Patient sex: M
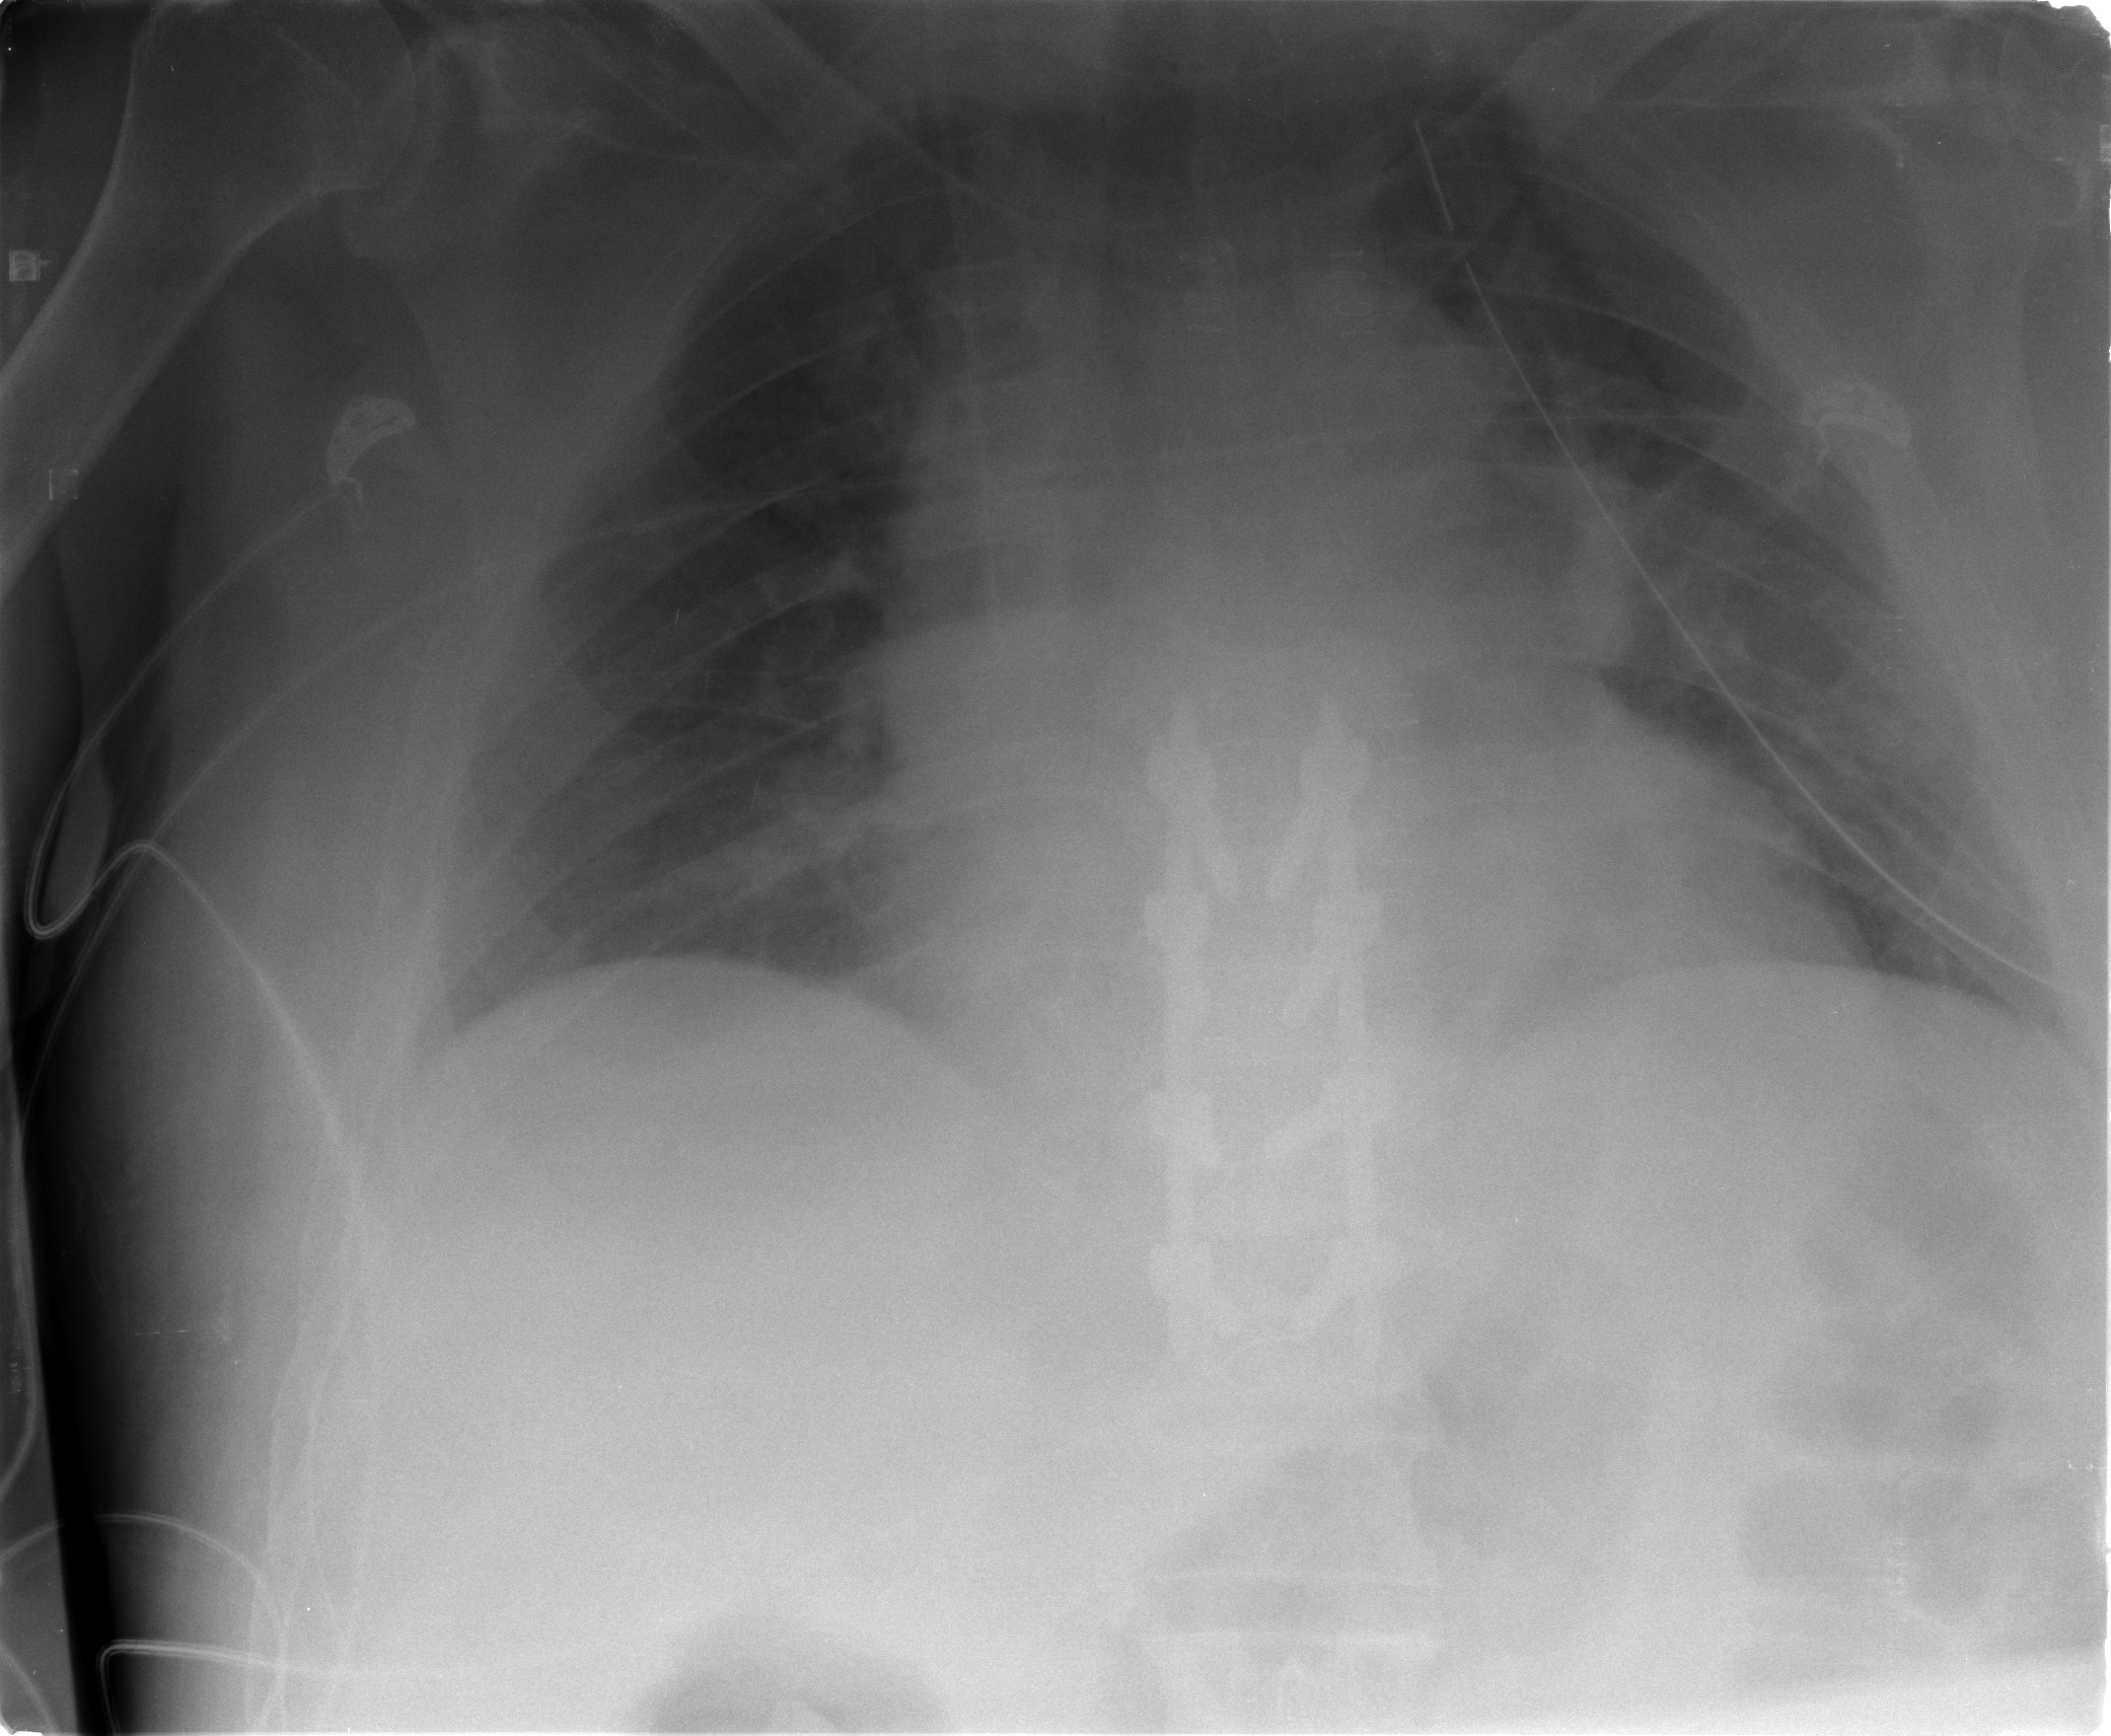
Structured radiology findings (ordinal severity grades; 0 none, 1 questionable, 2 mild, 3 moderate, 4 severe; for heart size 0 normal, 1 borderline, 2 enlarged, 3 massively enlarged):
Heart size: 2
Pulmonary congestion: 0
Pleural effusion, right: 0
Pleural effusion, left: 0
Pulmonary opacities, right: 0
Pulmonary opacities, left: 1
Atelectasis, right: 2
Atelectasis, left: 2